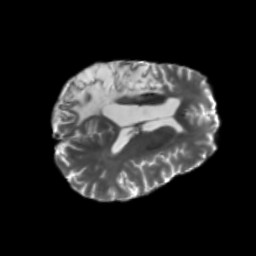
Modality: T2w
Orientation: axial
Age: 43
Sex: male
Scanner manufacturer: siemens
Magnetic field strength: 3 T
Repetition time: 5.25 s
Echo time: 0.08 s